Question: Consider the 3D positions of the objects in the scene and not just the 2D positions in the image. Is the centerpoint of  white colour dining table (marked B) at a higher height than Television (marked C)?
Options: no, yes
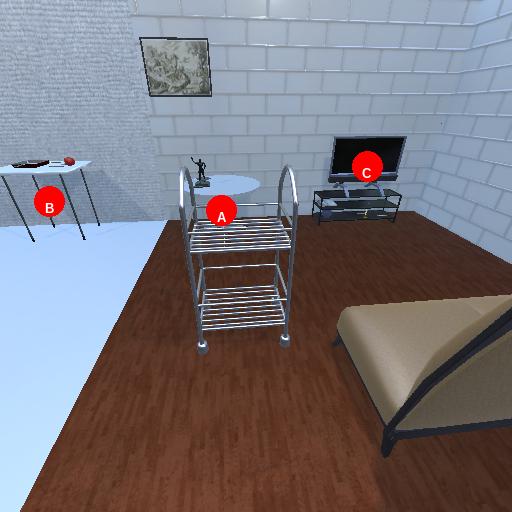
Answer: no